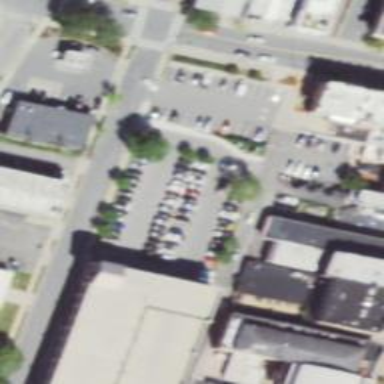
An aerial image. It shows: Alleyway designated as service road.